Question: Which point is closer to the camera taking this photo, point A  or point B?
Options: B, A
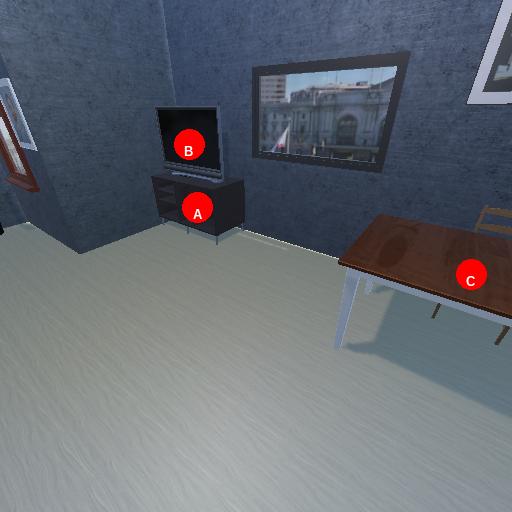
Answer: B